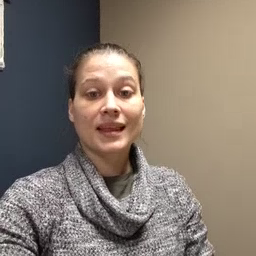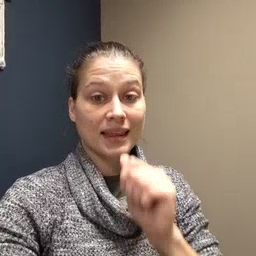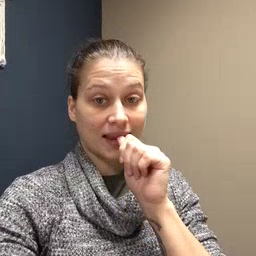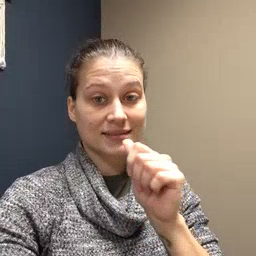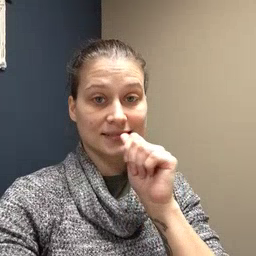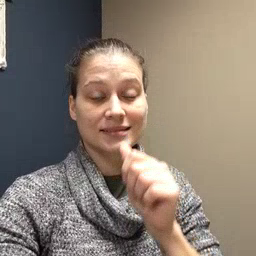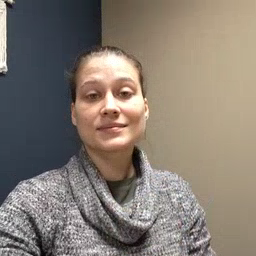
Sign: nuts